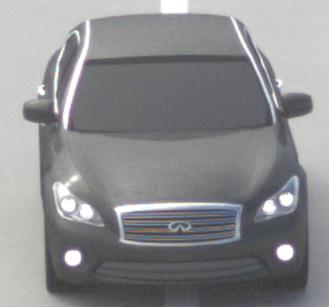
Make: Infiniti
Model: M 37
Detailed model: M (Y51)
Model produced from: 2010/10
Model produced until: 2013/11
Doors: 4
Color: gray
Road condition: dry road
Daytime: midday
Contrast: medium contrast